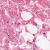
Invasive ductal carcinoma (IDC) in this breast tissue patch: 0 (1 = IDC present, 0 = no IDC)